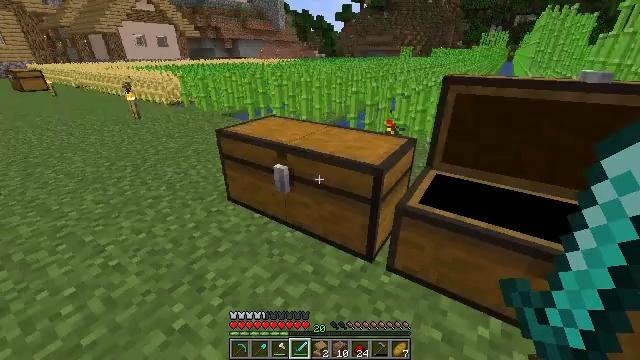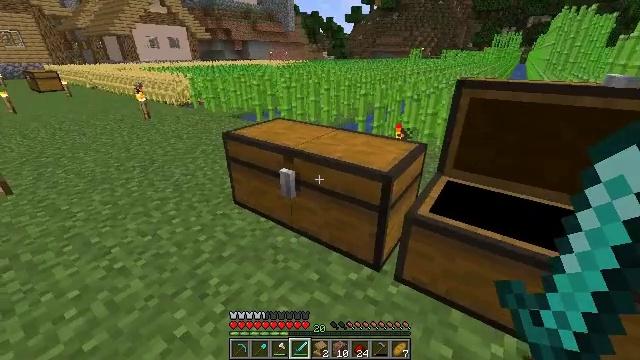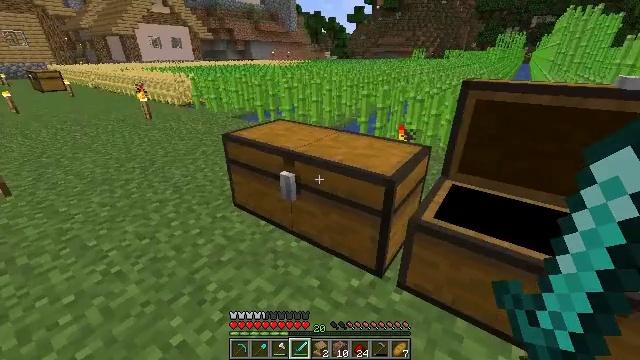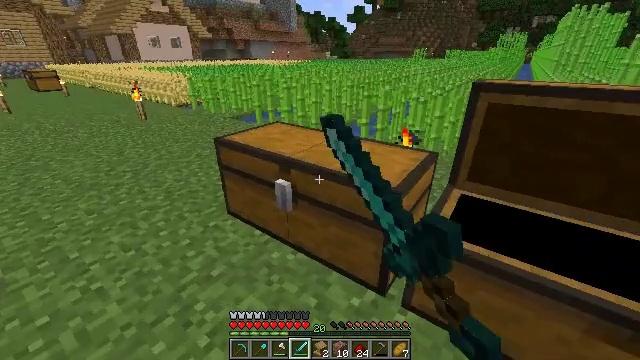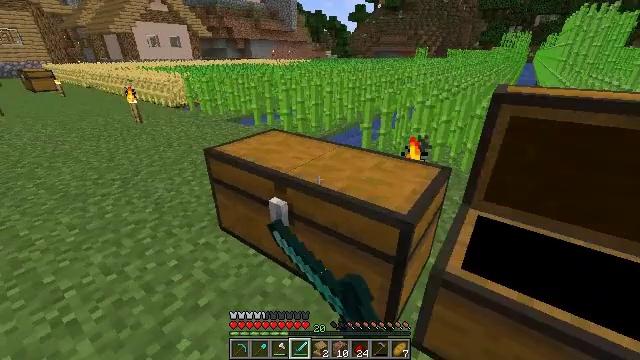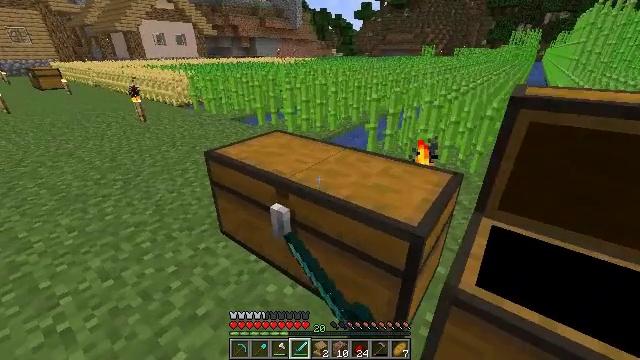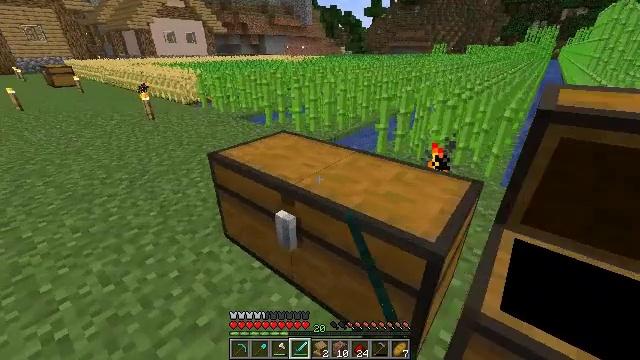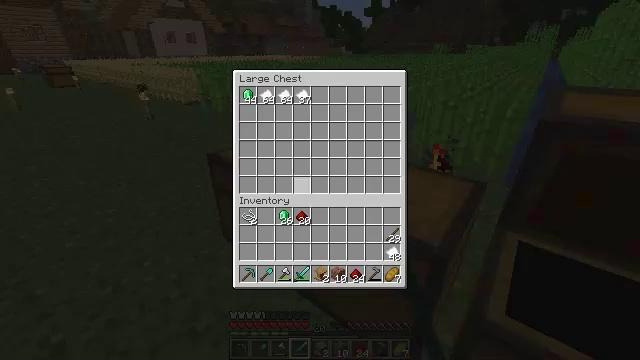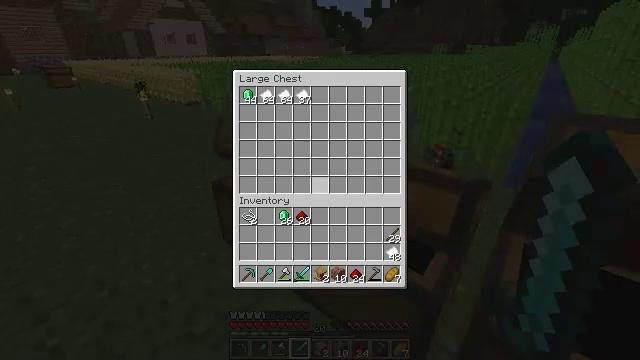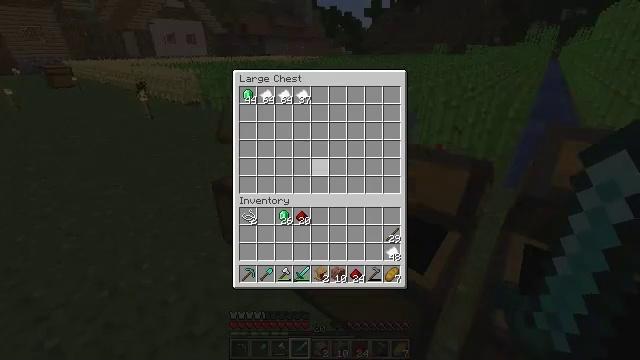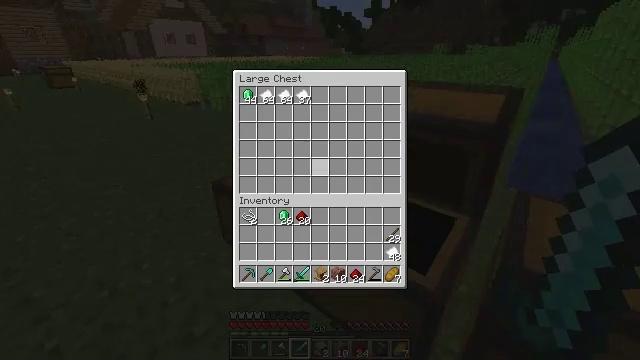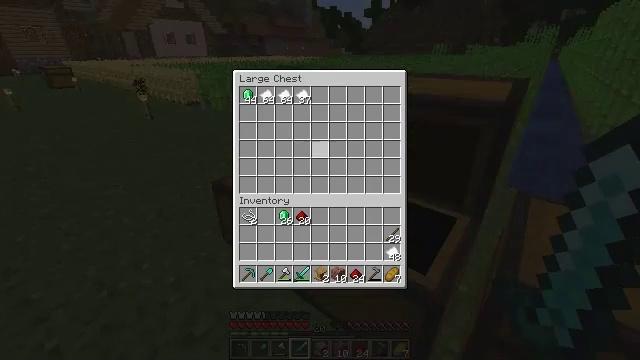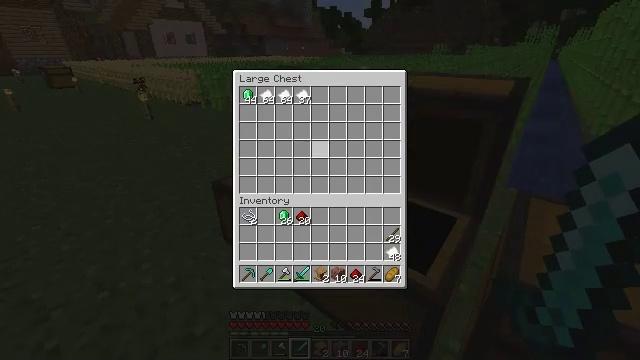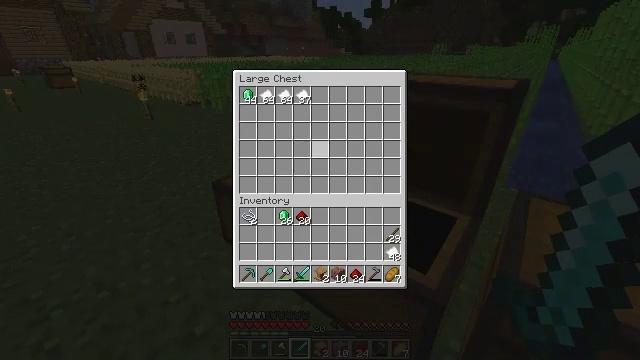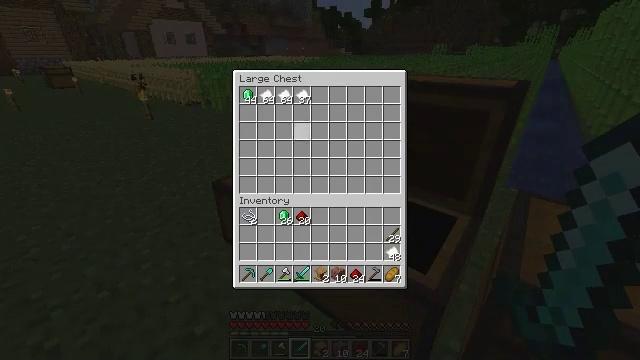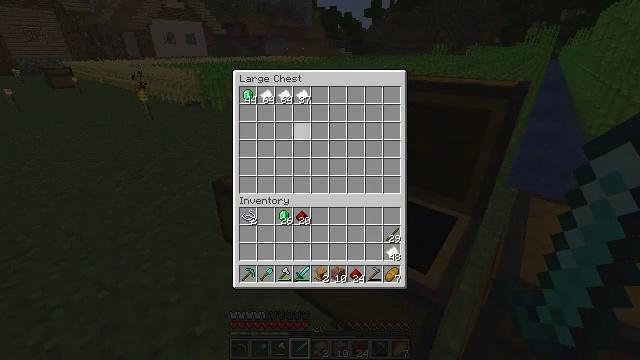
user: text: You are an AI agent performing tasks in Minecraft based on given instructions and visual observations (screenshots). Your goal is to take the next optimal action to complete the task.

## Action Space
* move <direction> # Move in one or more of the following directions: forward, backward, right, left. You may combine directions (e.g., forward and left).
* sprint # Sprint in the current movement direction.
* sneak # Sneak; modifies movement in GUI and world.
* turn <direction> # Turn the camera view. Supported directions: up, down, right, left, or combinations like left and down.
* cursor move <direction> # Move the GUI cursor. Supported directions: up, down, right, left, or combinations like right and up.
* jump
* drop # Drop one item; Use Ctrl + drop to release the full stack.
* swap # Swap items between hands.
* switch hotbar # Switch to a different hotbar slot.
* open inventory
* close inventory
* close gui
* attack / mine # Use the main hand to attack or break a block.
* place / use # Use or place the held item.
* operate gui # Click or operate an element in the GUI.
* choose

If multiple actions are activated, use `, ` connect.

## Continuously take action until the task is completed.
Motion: motion action
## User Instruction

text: Use the crafting table to turn items into lapis lazuli.
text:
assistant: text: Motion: move forward, turn left
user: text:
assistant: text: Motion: move forward, use / place
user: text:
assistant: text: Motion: move forward, use / place
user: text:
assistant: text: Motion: move forward, use / place
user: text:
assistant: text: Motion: turn left
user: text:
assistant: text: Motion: turn left
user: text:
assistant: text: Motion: cursor move left, open gui
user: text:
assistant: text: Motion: no_op
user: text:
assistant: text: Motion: no_op
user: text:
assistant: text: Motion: cursor move up
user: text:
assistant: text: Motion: cursor move up
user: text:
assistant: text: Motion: no_op
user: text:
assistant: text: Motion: sneak
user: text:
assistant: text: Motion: sneak, cursor move left and up
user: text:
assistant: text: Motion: sneak, cursor move left and up
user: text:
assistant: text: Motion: sneak, cursor move left and up
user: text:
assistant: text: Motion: sneak, cursor move left and up
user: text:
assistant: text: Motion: sneak, cursor move left and up
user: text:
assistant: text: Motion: sneak
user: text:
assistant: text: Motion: sneak
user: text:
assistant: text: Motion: sneak
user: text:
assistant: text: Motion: sneak, cursor move left
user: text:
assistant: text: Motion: sneak, cursor move left
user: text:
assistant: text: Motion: sneak
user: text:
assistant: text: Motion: sneak
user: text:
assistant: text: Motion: sneak
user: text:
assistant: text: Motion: sneak
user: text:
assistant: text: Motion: sneak
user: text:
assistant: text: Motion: sneak, choose
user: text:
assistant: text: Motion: sneak, choose